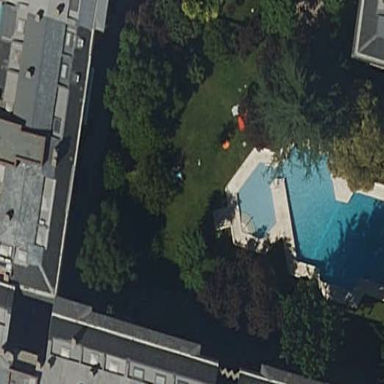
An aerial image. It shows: Swimming pool located in leisure land.